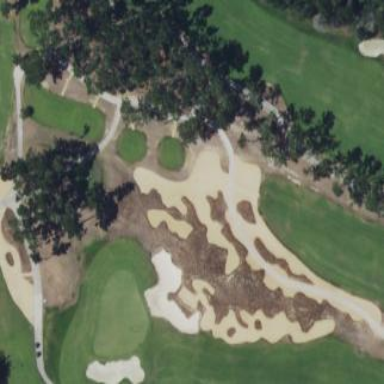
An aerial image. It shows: Golf bunker filled with sandy terrain.